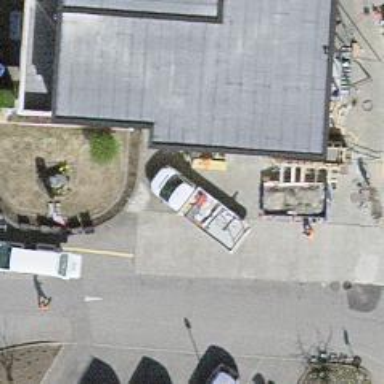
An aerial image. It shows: Sidewalk with public transport platform.